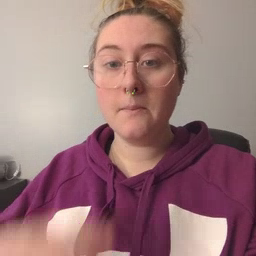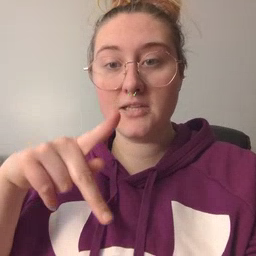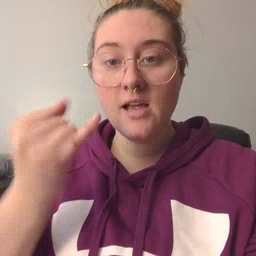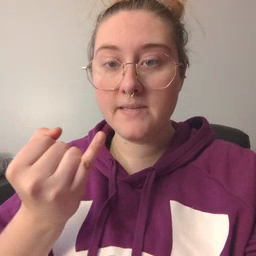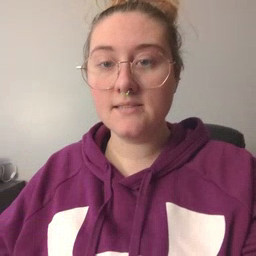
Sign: pajamas